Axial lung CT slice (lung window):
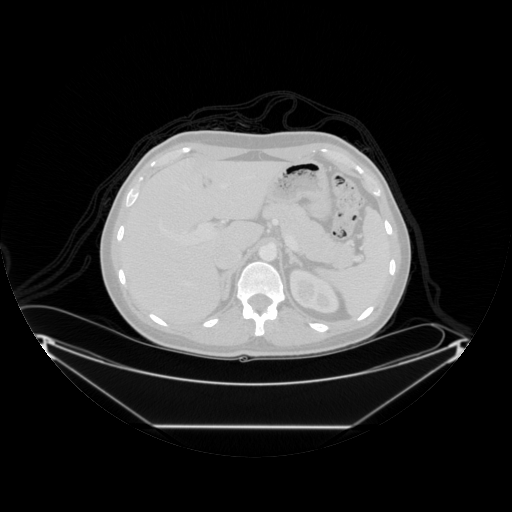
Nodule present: no